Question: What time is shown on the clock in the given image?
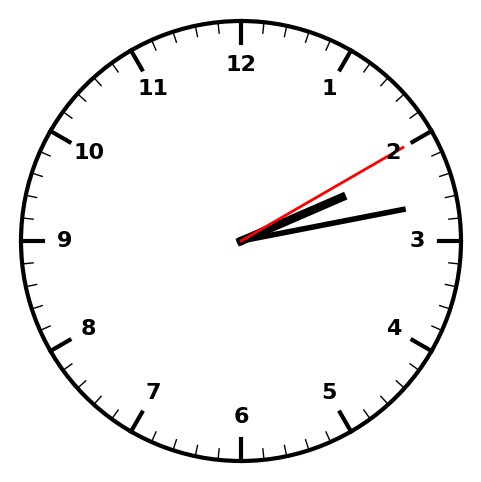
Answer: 02:13:10